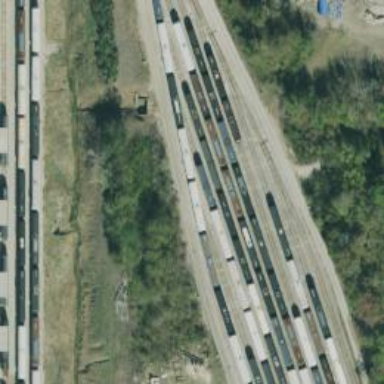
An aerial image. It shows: Railway yard in service.